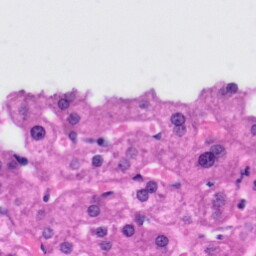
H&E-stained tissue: Liver